Question: I am not understanding how to capture values in a text box placed in a panel on a form. I am trying to update my database table with these values.
Can anyone point me in the right direction?
'''
private void btnSupplier_Click(object sender, EventArgs e)
{
try
{
Panel pnlAddSupplier = new Panel();
TextBox txtSupplierID = new TextBox();
TextBox txtSupplierName = new TextBox();
Button btnAddSupplier = new Button();
Label lblSupplierID = new Label();
Label lblSupplierName = new Label();
// Initialize the Panel control.
pnlAddSupplier.Location = new Point(56, 74);
pnlAddSupplier.Size = new Size(200, 200);
// Set the Borderstyle for the Panel to three-dimensional.
pnlAddSupplier.BorderStyle = System.Windows.Forms.BorderStyle.Fixed3D;
// Initialize the Label and TextBox controls.
lblSupplierID.Location = new Point(60, 0);
lblSupplierID.Text = "Supplier ID";
lblSupplierID.Size = new Size(104, 20);
txtSupplierID.Location = new Point(20, 40);
txtSupplierID.Text = "";
txtSupplierID.Size = new Size(152, 20);
lblSupplierName.Location = new Point(20, 70);
lblSupplierName.Text = "Supplier Name";
lblSupplierName.Size = new Size(150, 20);
txtSupplierName.Location = new Point(20, 90);
txtSupplierName.Text = "";
txtSupplierName.Size = new Size(152, 20);
lblSupplierID.Location = new Point(16, 16);
lblSupplierID.Text = "Supplier ID";
btnAddSupplier.Location = new Point(60, 120);
btnAddSupplier.Text = "Add";
btnAddSupplier.Click += btnAddSupplier_Click;
// Add the Panel control to the form.
this.Controls.Add(pnlAddSupplier);
// Add the Label and TextBox controls to the Panel.
pnlAddSupplier.Controls.Add(lblSupplierID);
pnlAddSupplier.Controls.Add(txtSupplierID);
pnlAddSupplier.Controls.Add(lblSupplierName);
pnlAddSupplier.Controls.Add(txtSupplierName);
pnlAddSupplier.Controls.Add(btnAddSupplier);
}
catch { }
}
public void btnAdd_Click(object sender, EventArgs e)
{
string username= //how to assign textbox value?;
int age = //how to assign textbox value;
MySql.Data.MySqlClient.MySqlCommand cmd = new MySql.Data.MySqlClient.MySqlCommand();
string query = "INSERT INTO table(username, age) VALUES ('@xxx', '@xxx') ";
//please not these values are for demonstration.
using (connection)
{
ObjDb.OpenConnection();
ObjDb.ExecuteNonQuery(query, connection);
}
}
'''
As you can see this code is open to SQL injection, and I want to use parameters. In order to do so I need to capture the details input. How can this be achieved?
I have tried to assign the 'supplierID = txtSupplierID.Text' but I get a message saying 'txtSupplier.Text' does not exist.

Thank you.
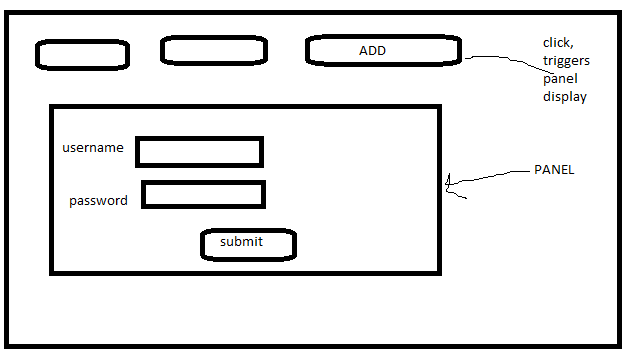
Answer: I don't know which textbox is used for the age, but I hope this gives you a good start point.
'''
string username = txtSupplierID.Text; // how to assign textbox value?;
int age = Int32.Parse(...); // how to assign textbox value;
'''
You need more validation on age. Therefore, it is better to use:
'''
int age;
if (!Int32.TryParse(..., out age))
{
MessageBox.Show("Incorrect age!");
return;
}
'''
Change txtSupplierID to a field:
'''
private TextBox txtSupplierName;
'''
And update these line:
'''
txtSupplierName = new TextBox(); // remove TextBox
'''